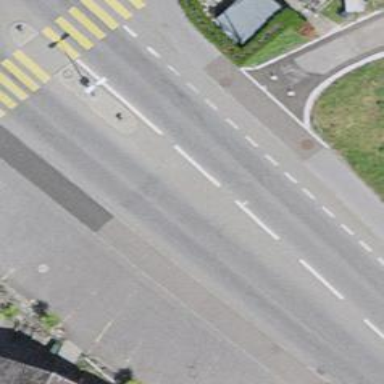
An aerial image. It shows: Asphalt road classified as primary highway.